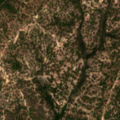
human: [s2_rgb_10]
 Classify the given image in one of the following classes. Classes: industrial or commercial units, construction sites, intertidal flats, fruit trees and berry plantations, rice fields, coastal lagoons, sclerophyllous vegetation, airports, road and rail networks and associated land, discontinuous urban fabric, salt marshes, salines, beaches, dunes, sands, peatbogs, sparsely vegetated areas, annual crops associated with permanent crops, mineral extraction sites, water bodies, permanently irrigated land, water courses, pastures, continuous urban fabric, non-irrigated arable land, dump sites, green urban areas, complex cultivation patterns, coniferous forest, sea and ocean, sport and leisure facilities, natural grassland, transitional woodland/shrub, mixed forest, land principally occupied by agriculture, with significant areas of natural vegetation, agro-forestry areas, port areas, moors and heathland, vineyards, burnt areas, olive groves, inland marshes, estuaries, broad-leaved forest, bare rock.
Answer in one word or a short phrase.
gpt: agro-forestry areas, broad-leaved forest